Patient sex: F
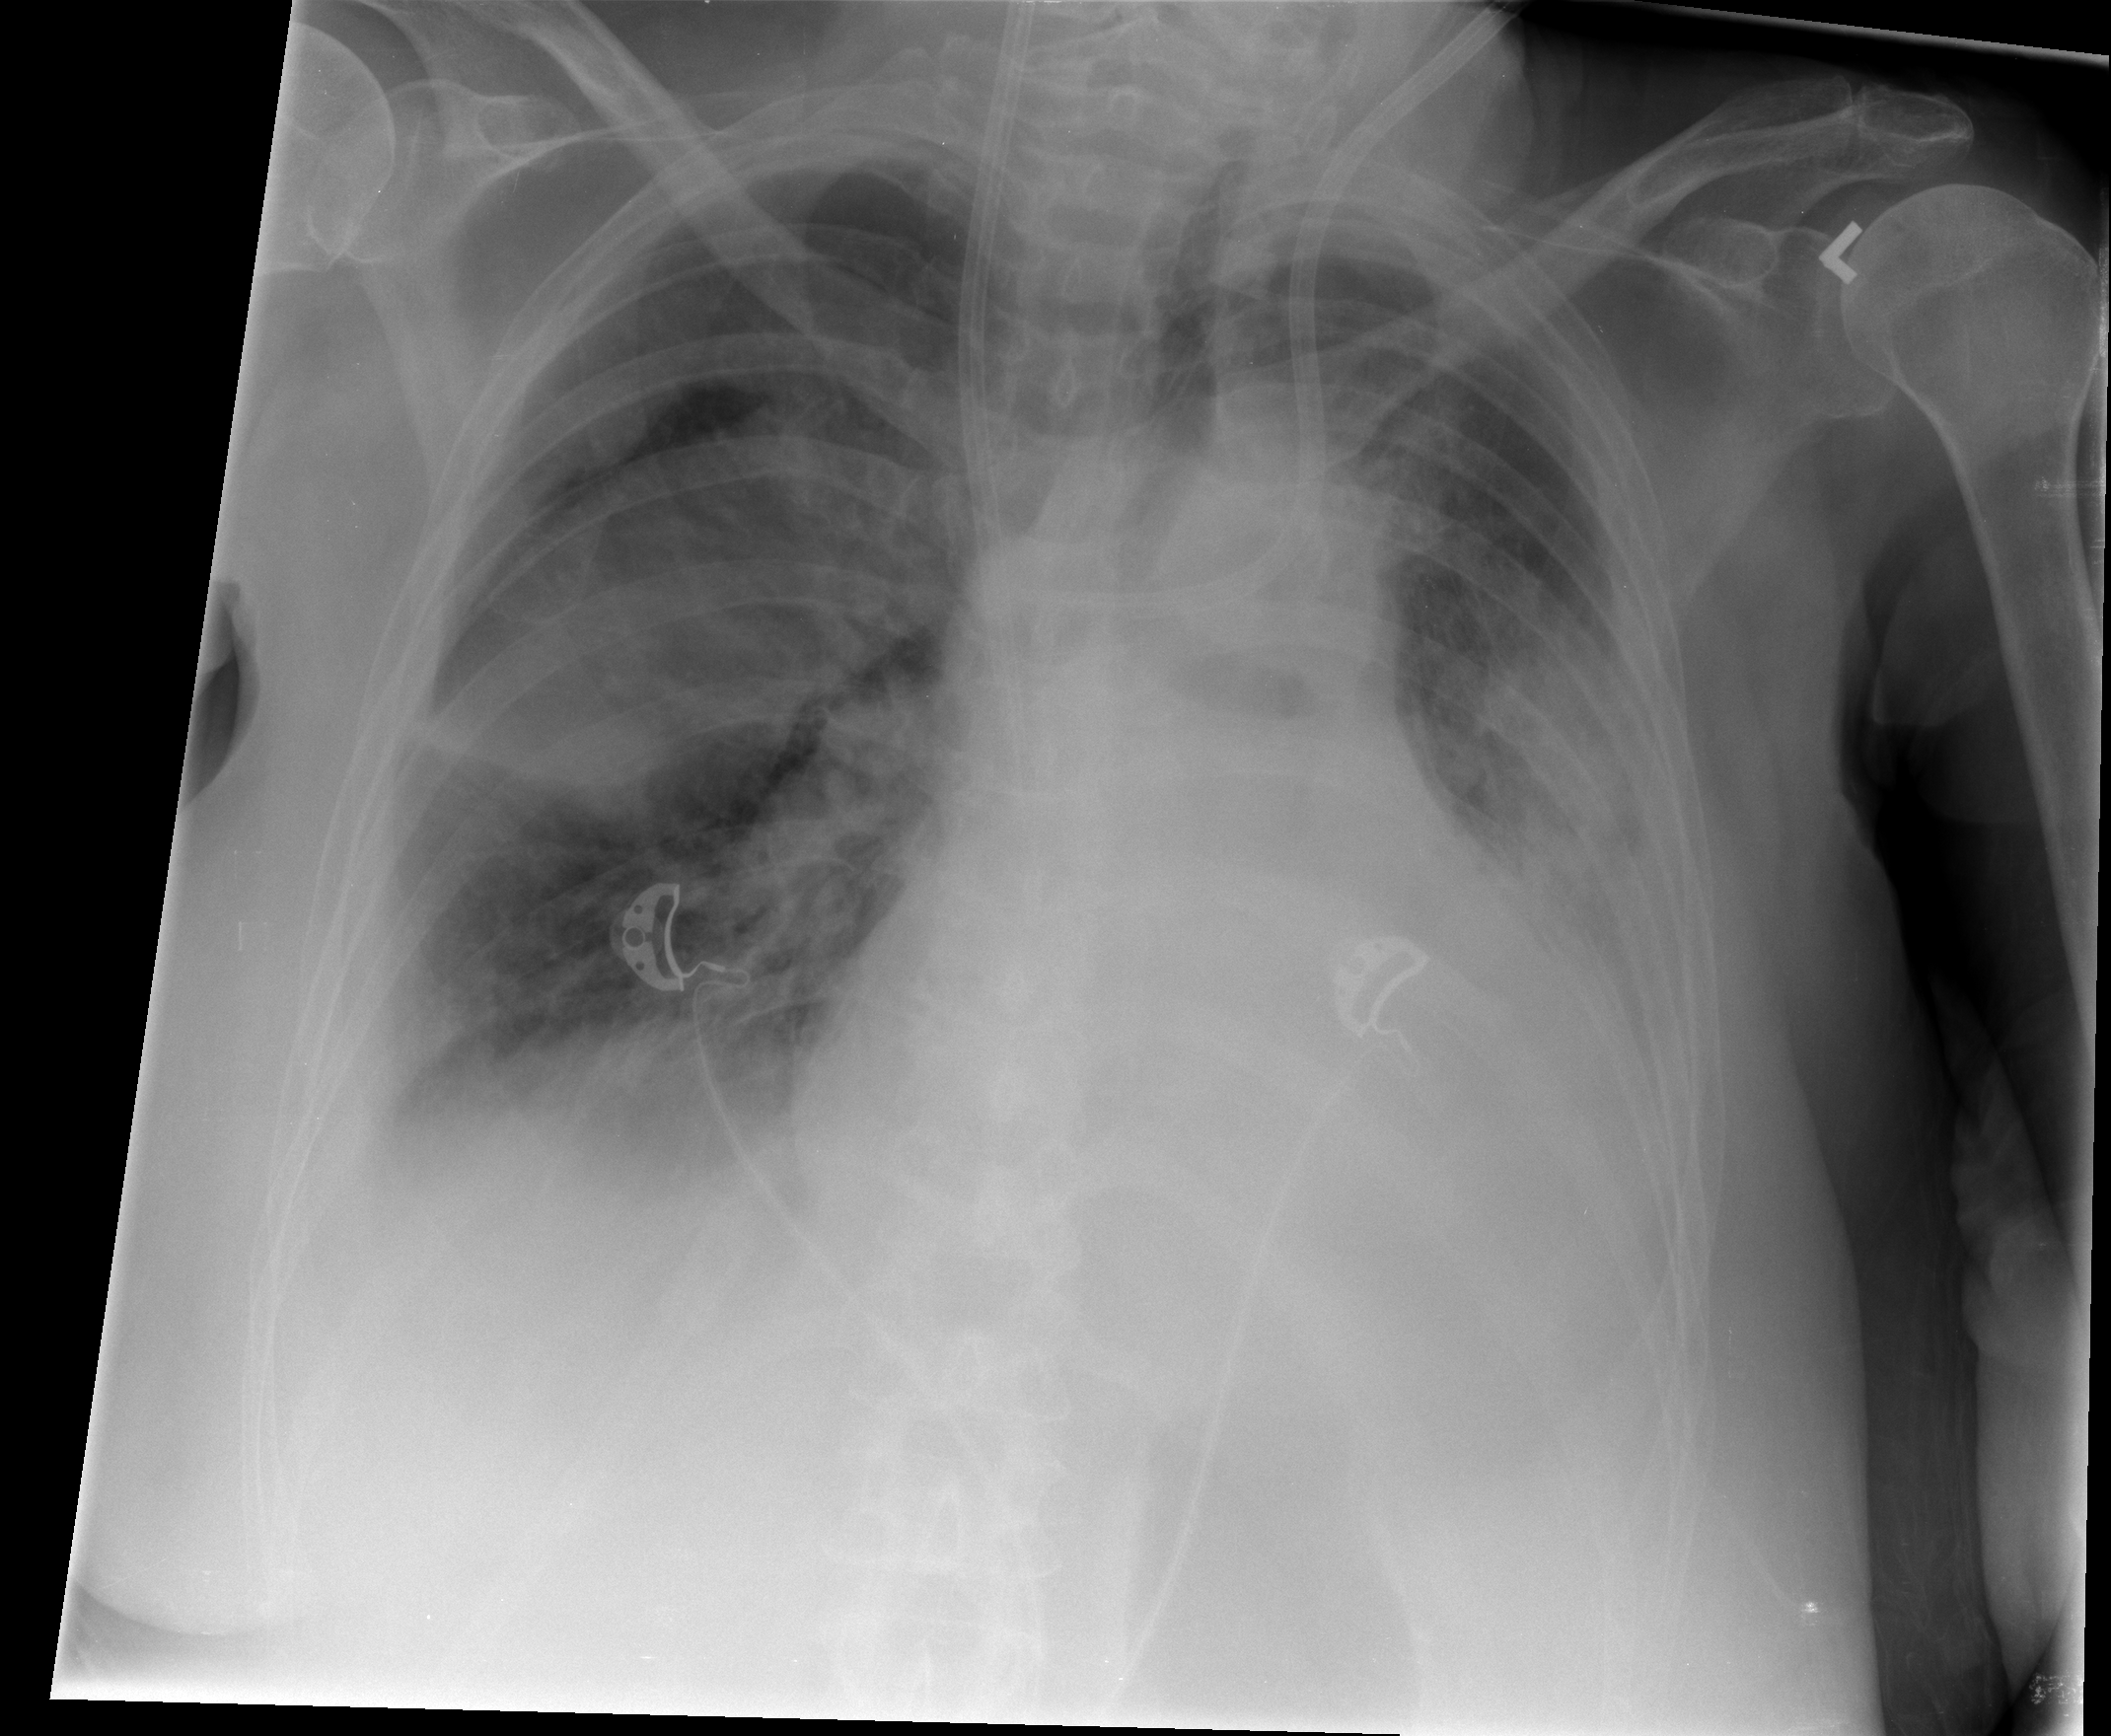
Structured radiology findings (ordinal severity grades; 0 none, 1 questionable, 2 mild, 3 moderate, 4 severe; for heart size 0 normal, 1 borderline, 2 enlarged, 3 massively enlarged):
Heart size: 2
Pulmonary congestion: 2
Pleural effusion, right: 3
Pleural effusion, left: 3
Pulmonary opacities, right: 2
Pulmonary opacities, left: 2
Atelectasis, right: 2
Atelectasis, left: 2